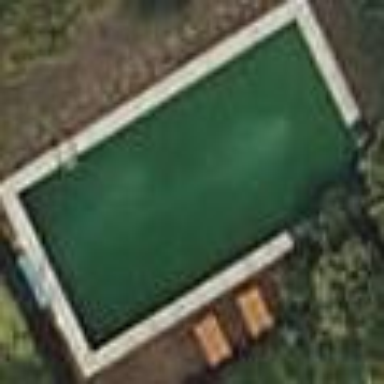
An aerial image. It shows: Swimming pool located in leisure land.